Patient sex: M
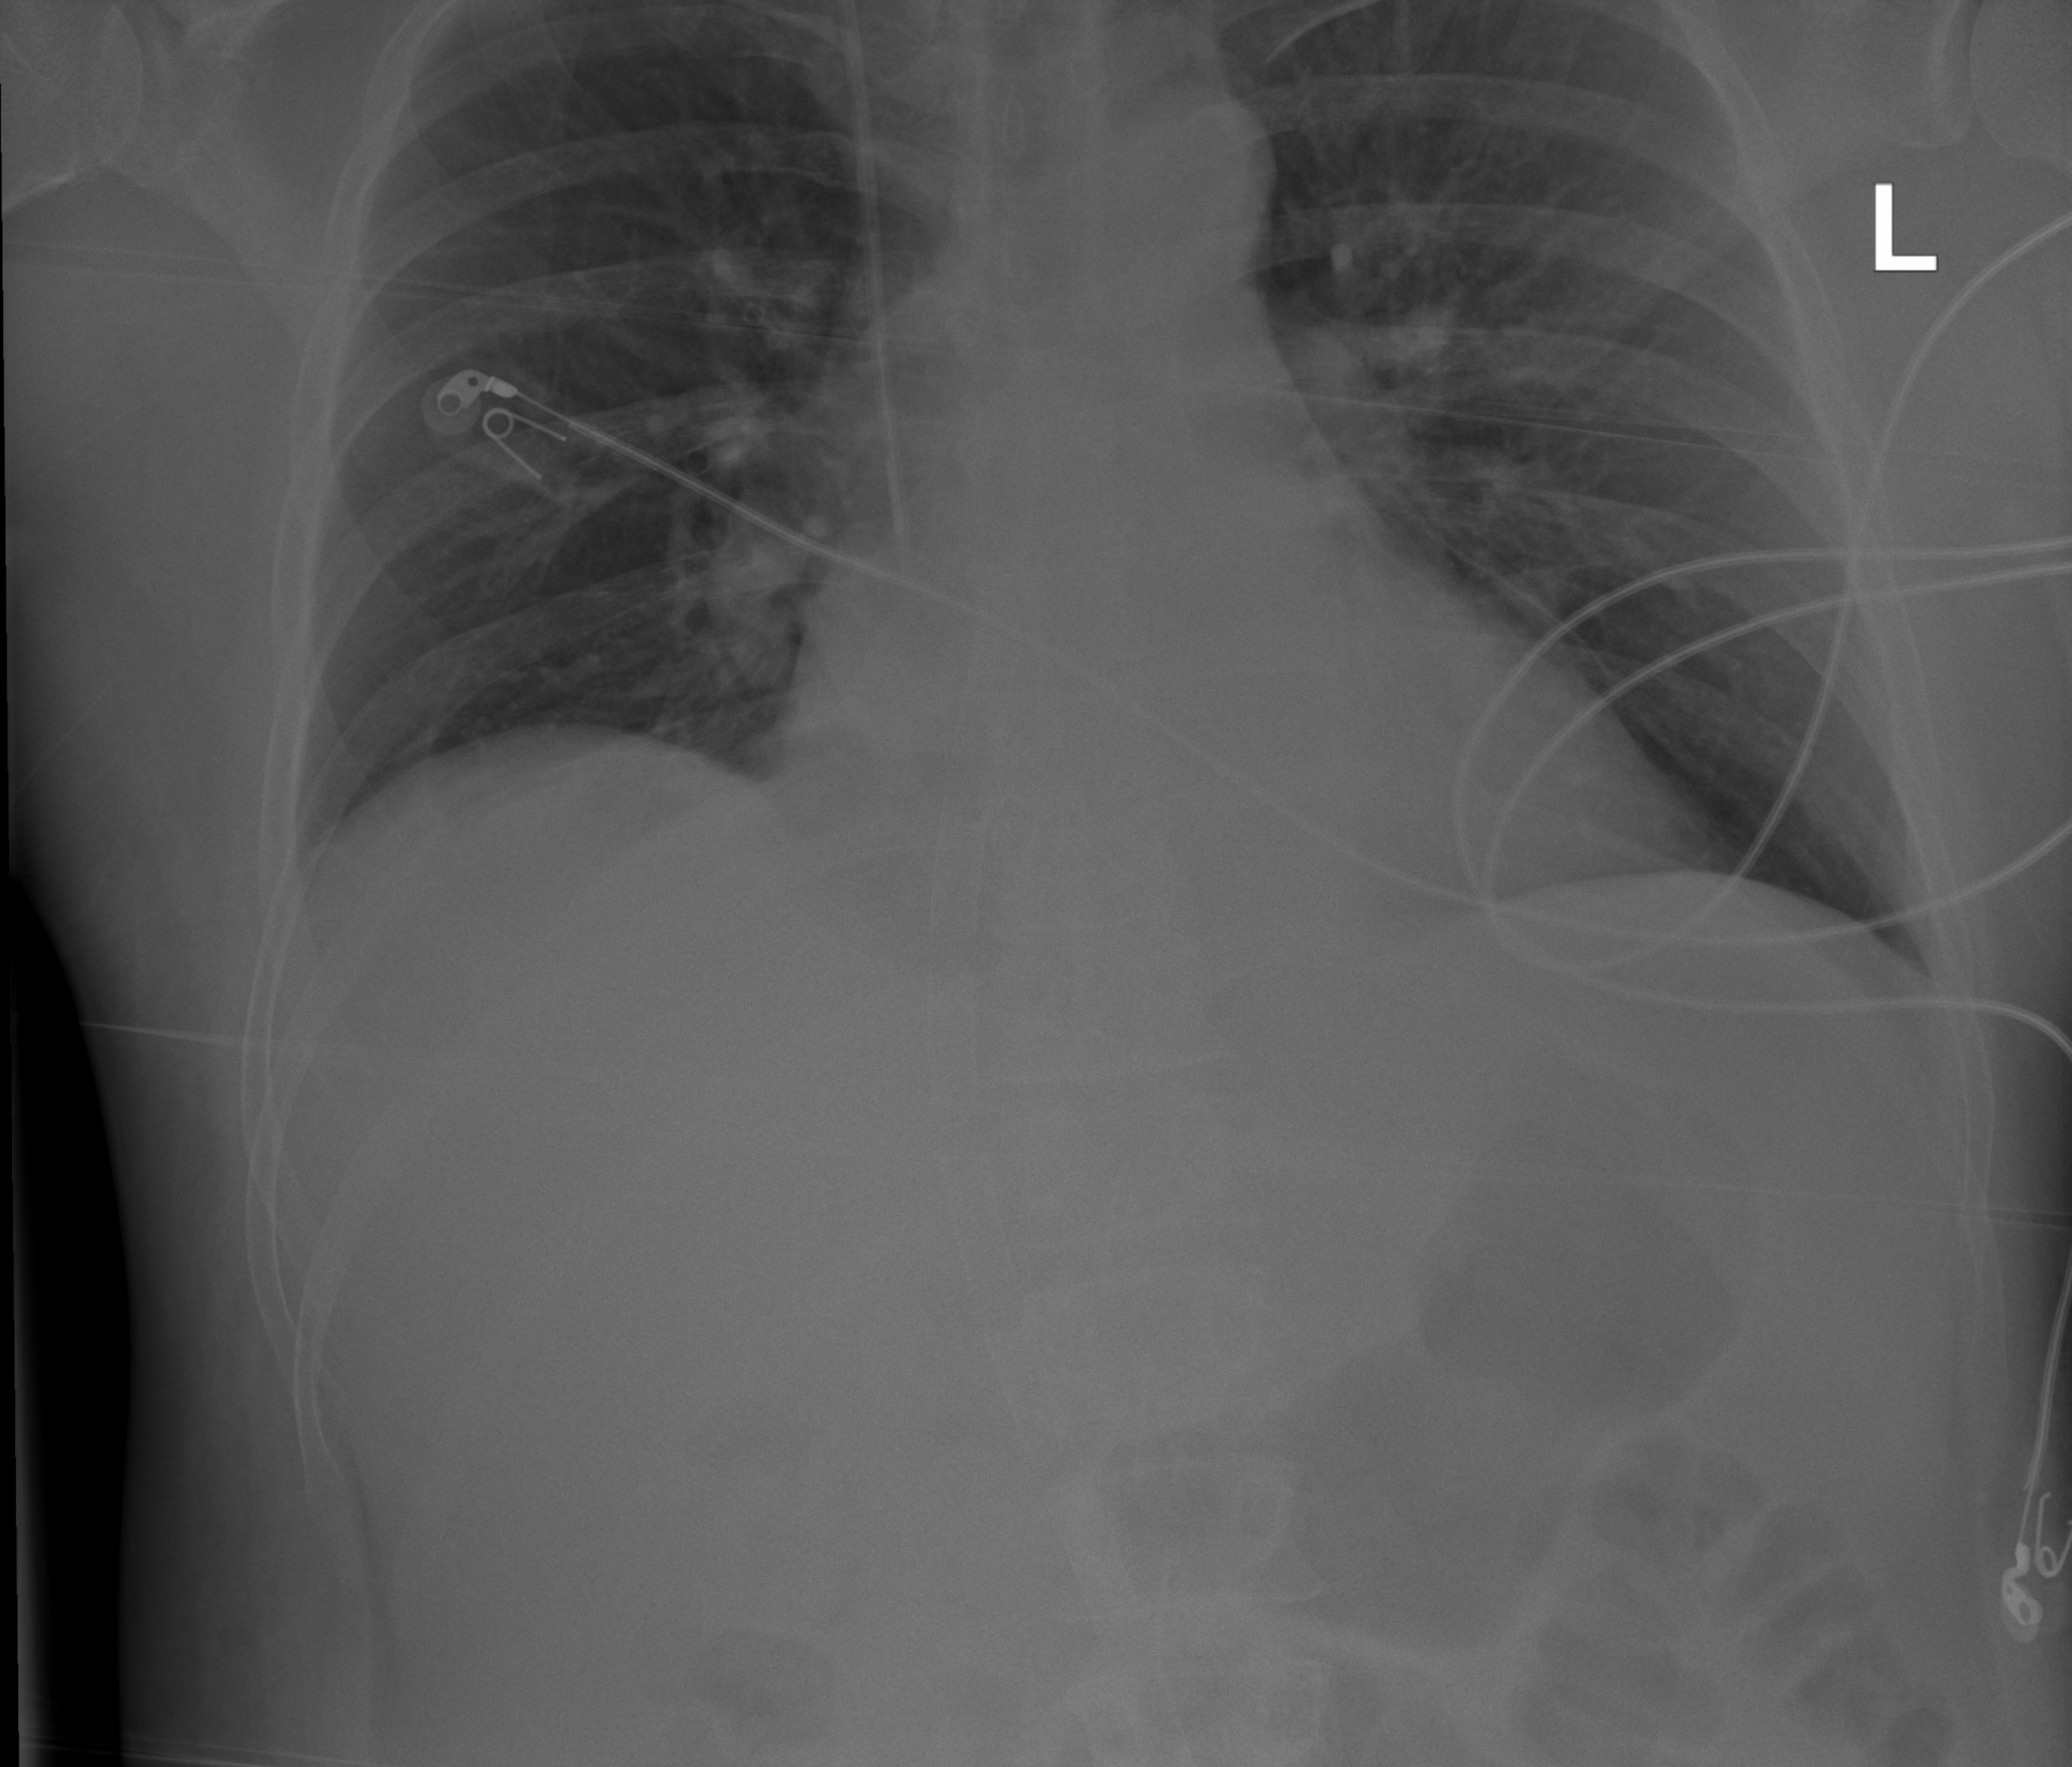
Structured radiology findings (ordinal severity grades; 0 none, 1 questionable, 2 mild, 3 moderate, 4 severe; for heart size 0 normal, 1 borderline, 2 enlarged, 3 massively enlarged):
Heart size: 2
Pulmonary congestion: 0
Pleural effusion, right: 0
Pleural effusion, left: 0
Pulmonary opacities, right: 0
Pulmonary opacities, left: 1
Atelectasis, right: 0
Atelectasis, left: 0